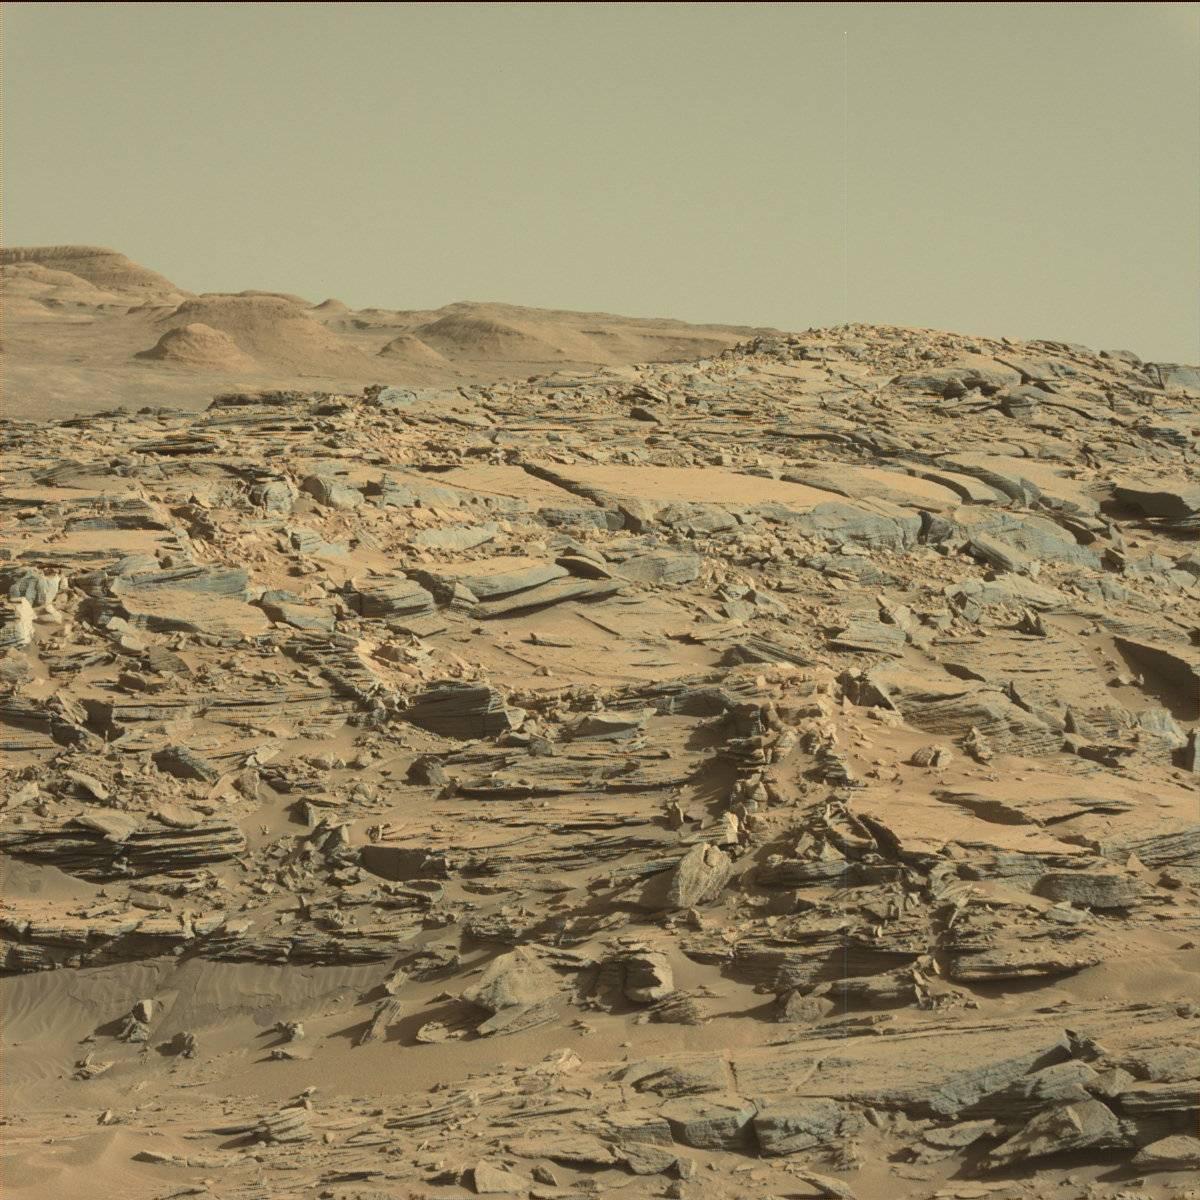
Terrain classes present: Bedrock, Ridge, Sand / Soil, Sky